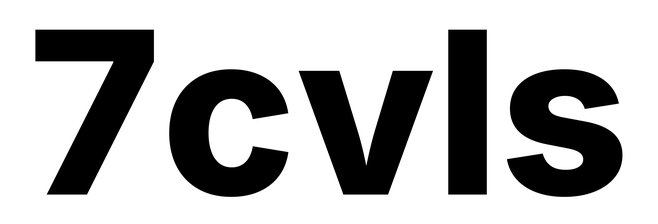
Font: Inter_ExtraBold